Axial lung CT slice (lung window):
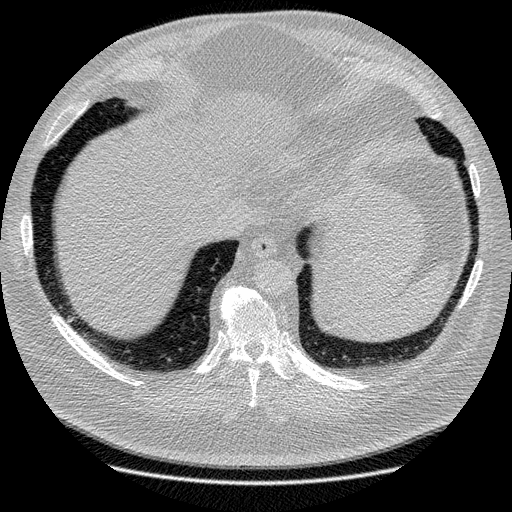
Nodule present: no